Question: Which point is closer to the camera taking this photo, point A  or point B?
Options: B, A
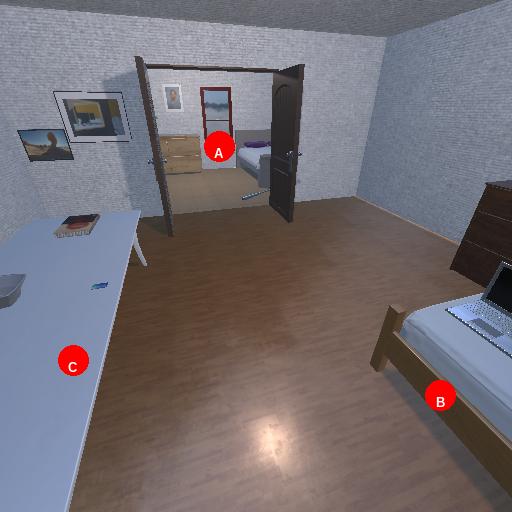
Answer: B